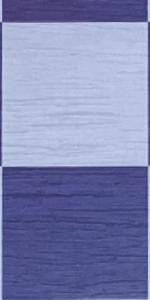
Label: Empty